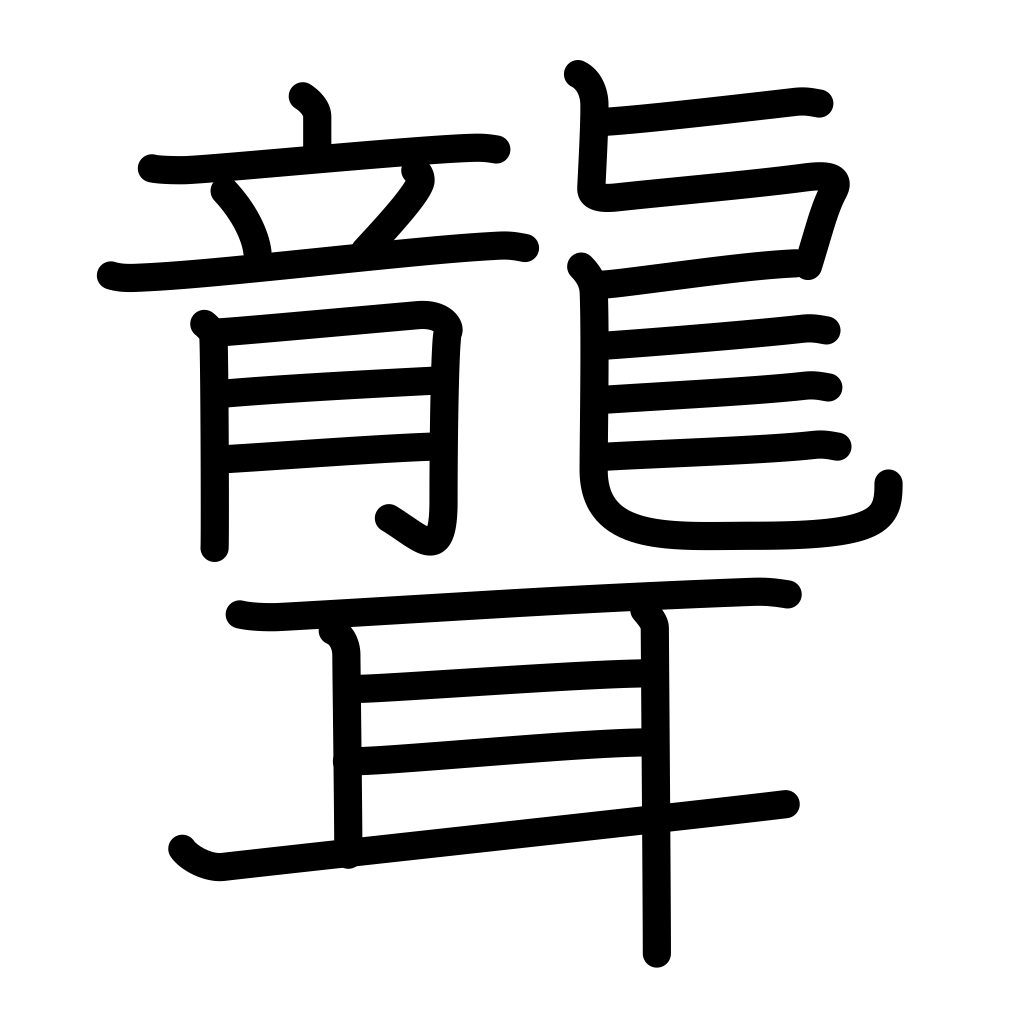
Meaning: deafness, deaf person, deafen